Question: I've finished developing my first windows-phone-silverlight app and tested it on the emulator successfully then created a paid developer account and now I'm in the stage of uploading my app file, the store is expecting a .appx file, but in Visual Studio Express 2013 the "Store" menu contains only "Launch Windows App Certification Kit"

How do I get the rest of the options or I'd like to know if there's another way to export such extension, I can only see a .xap file in the bin/release folder of the project, but the store isn't accepting it
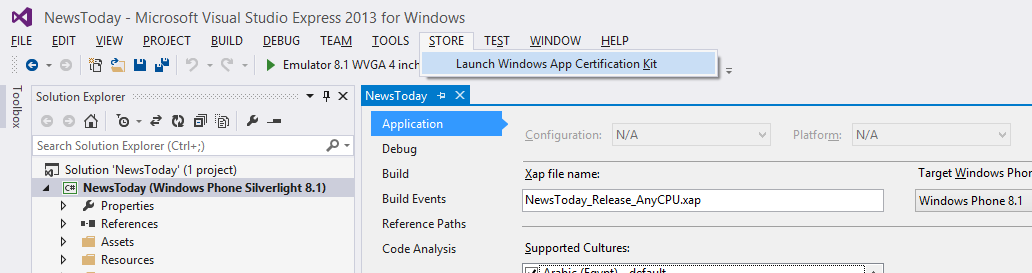
Answer: You might accidentally be in the windows store instead of windows phone store.The two are integrated now.Just make sure you submit the xap in the windows phone store and it should be accepted.